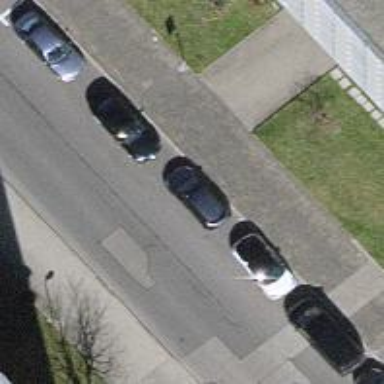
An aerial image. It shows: Street side parking area.